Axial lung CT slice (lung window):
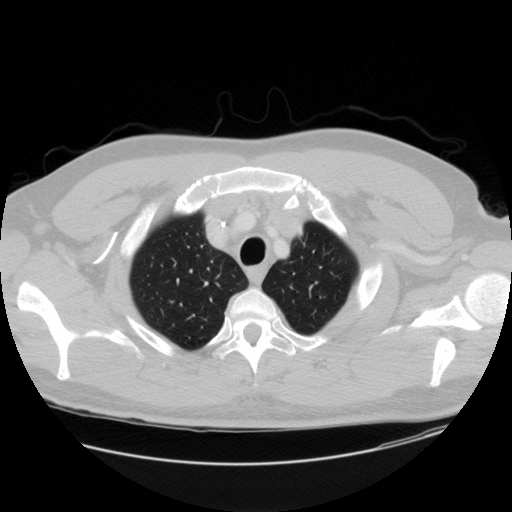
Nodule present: no